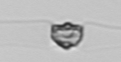
Label: Chaetoceros_didymus